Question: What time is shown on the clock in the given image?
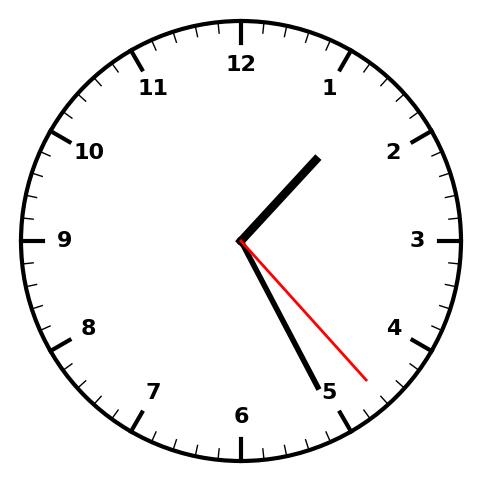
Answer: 01:25:23